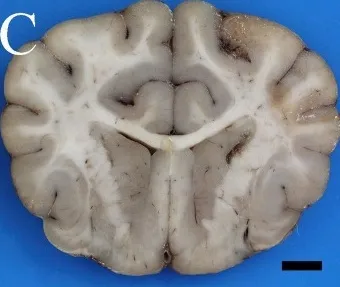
(D) Brain, dog.
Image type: medical_photograph (other_medical_photograph)